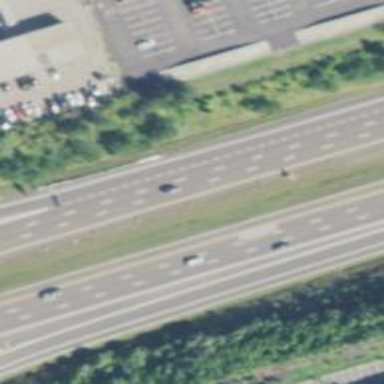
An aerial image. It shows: Motorway junction.